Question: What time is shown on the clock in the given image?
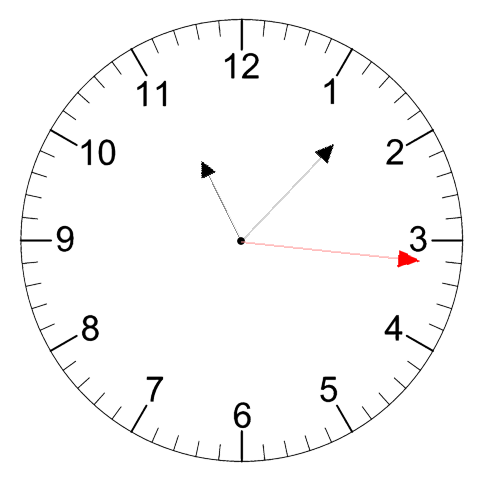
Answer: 11:07:16